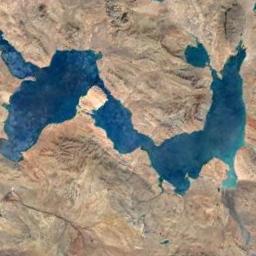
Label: lake